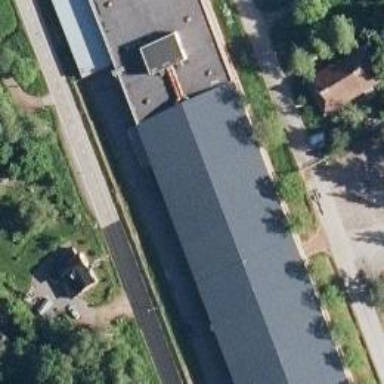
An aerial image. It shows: Industrial building.